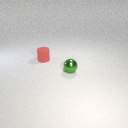
small green metal sphere to the right of small red rubber cylinder